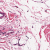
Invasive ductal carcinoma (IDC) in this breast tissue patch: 0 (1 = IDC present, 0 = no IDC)